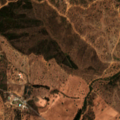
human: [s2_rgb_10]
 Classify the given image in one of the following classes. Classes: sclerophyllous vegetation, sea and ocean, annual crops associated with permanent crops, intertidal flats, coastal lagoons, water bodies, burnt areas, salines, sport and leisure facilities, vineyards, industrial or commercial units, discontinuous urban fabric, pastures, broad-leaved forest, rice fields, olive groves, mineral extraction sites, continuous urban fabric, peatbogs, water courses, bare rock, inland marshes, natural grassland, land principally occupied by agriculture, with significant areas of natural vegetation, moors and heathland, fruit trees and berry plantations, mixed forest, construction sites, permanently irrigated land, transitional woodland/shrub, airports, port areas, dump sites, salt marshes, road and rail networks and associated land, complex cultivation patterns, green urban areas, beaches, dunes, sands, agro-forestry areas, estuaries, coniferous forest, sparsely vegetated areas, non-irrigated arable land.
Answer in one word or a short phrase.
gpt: non-irrigated arable land, broad-leaved forest, transitional woodland/shrub